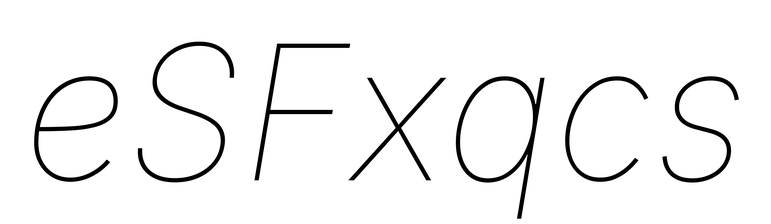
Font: Inter-Italic_Thin_Italic